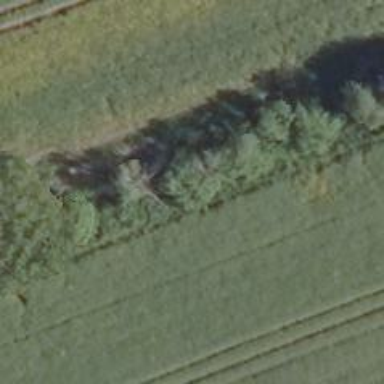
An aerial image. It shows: Row of trees in natural setting.